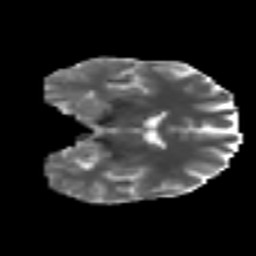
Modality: MD
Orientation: coronal
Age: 44
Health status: ill
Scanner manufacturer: philips
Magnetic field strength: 3 T
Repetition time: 9 s
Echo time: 0.127 s